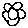
Label: flower